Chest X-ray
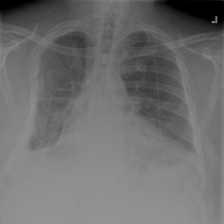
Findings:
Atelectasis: positive
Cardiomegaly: negative
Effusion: negative
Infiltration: negative
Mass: negative
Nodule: negative
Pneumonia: negative
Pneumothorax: positive
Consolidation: negative
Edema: negative
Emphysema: negative
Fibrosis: negative
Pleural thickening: positive
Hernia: negative